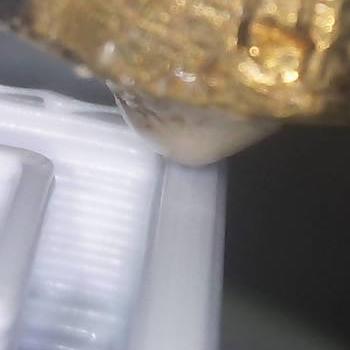
Flow rate: 35%